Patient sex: F
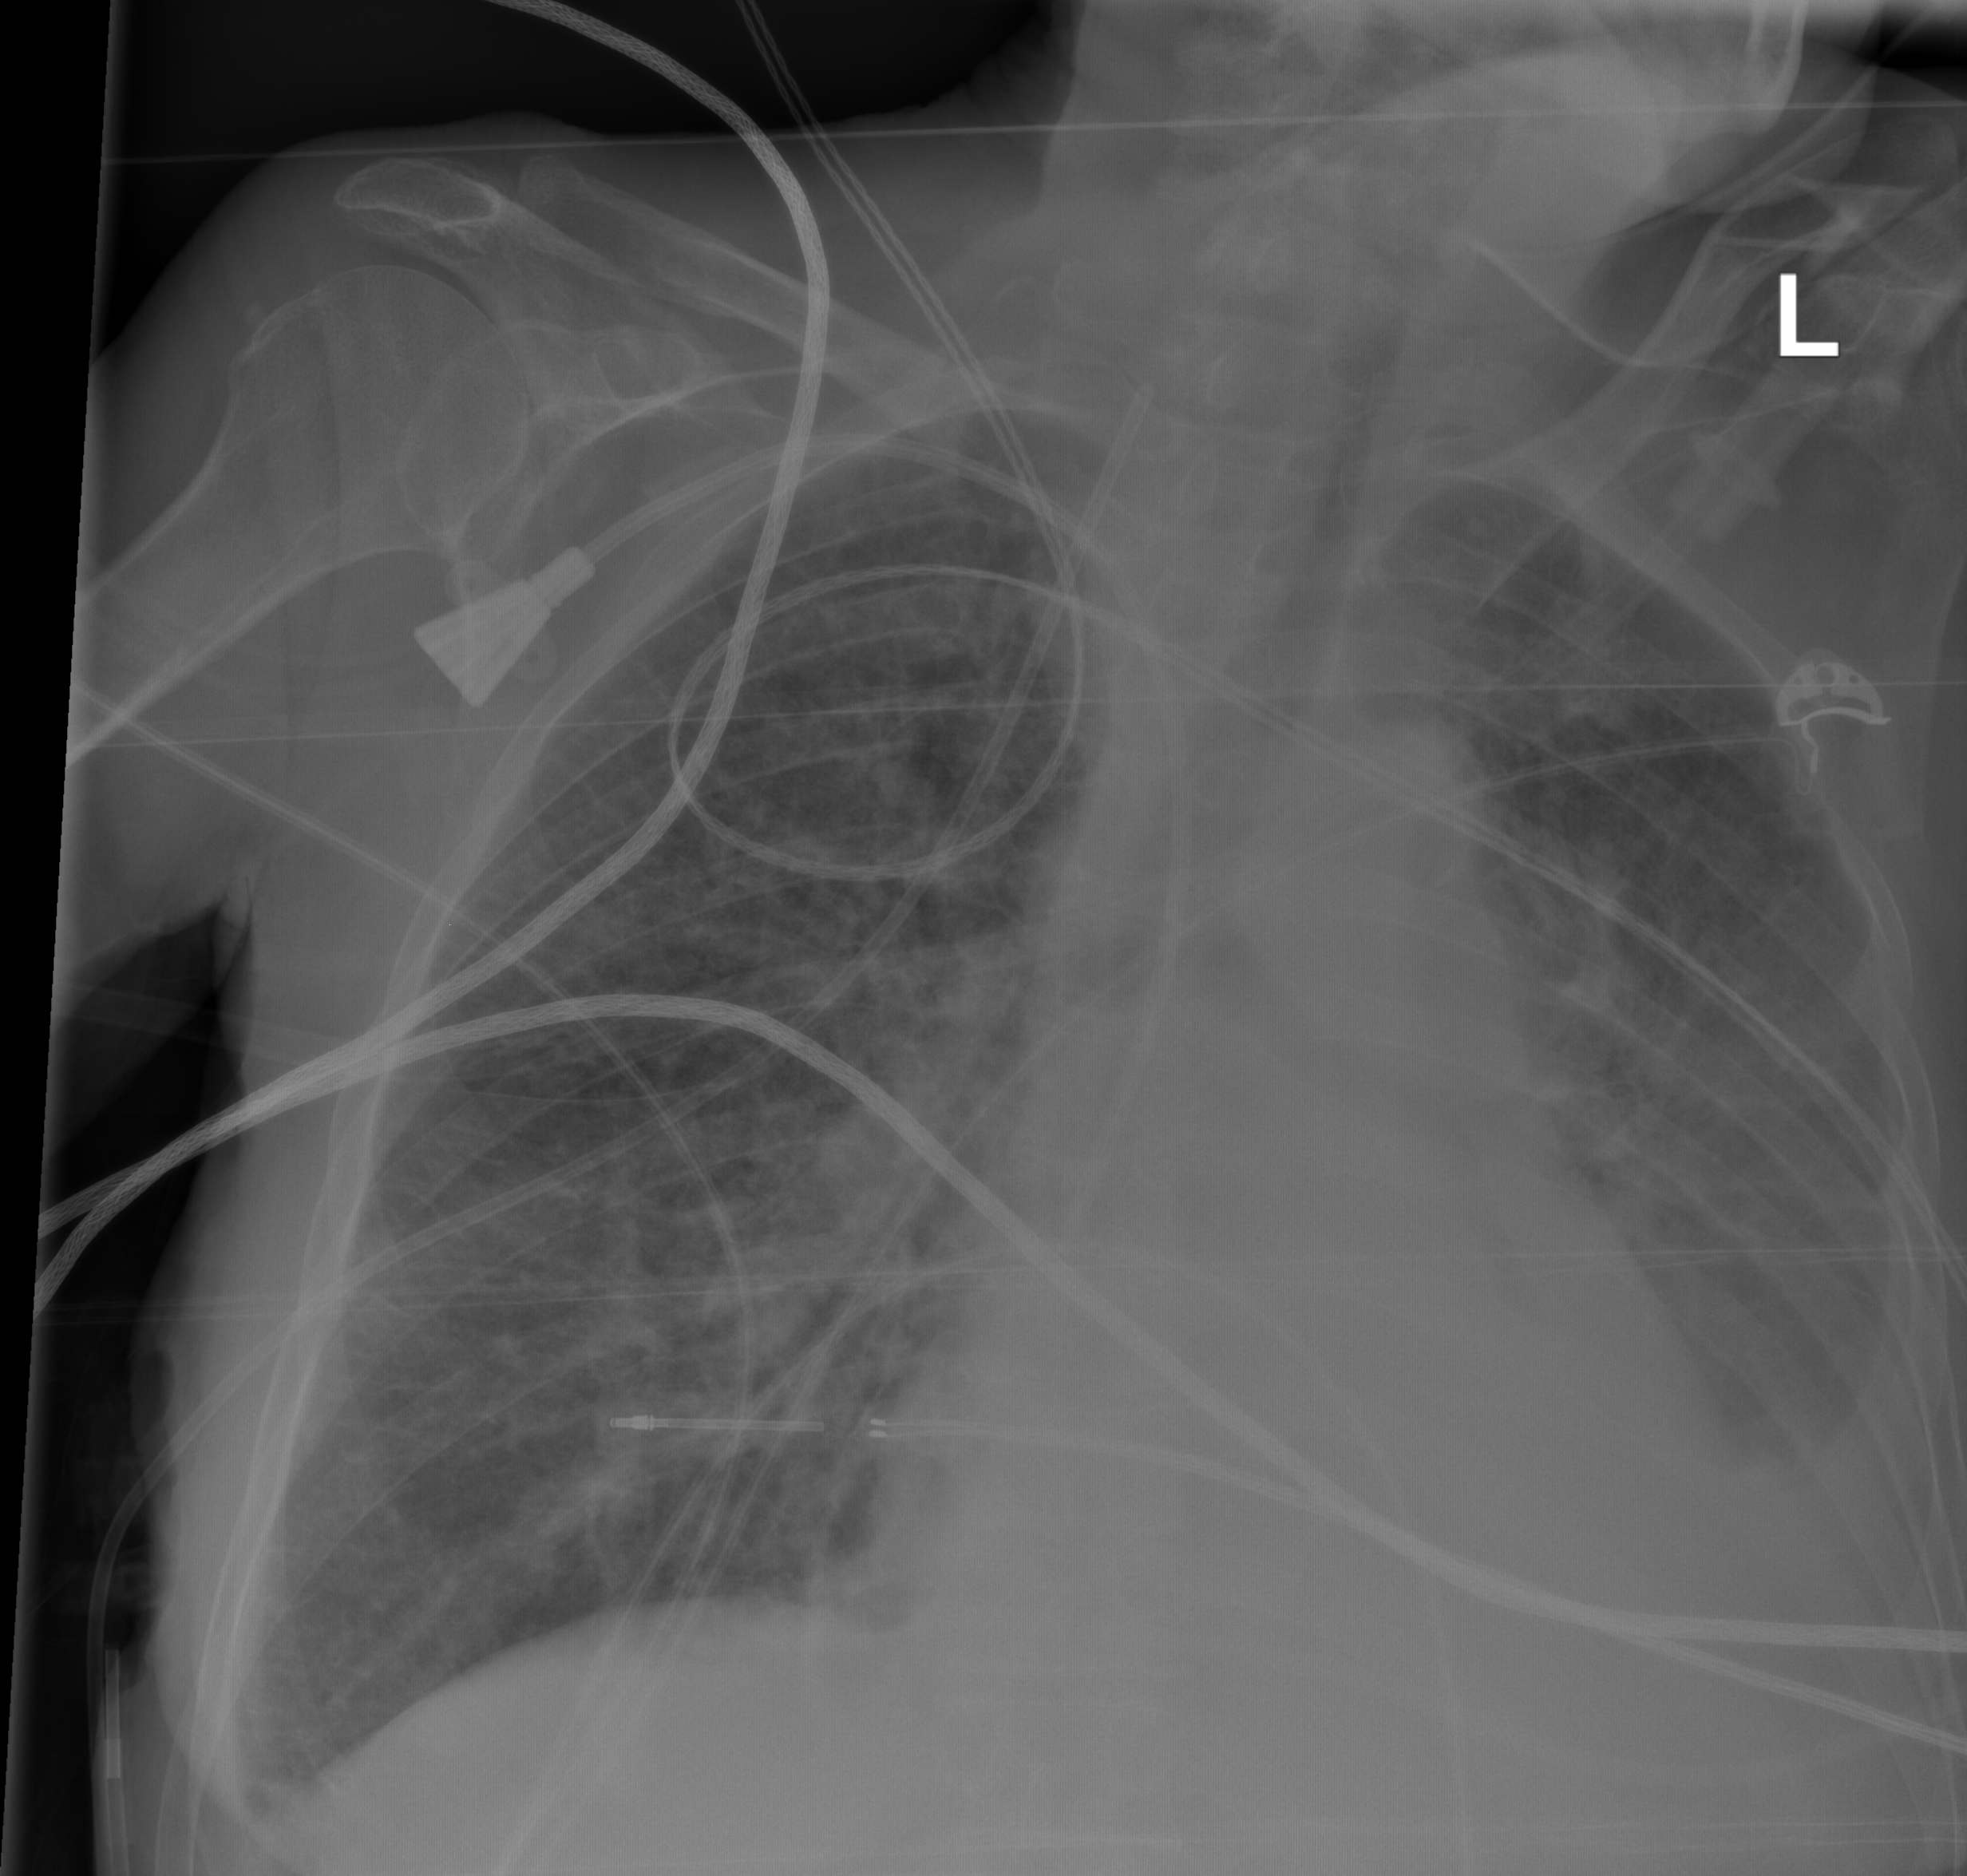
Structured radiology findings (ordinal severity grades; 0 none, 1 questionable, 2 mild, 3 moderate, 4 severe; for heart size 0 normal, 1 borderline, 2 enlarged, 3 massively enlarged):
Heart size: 2
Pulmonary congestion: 2
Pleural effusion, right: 0
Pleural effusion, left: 2
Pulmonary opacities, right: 2
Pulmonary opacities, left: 0
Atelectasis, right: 2
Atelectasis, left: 2